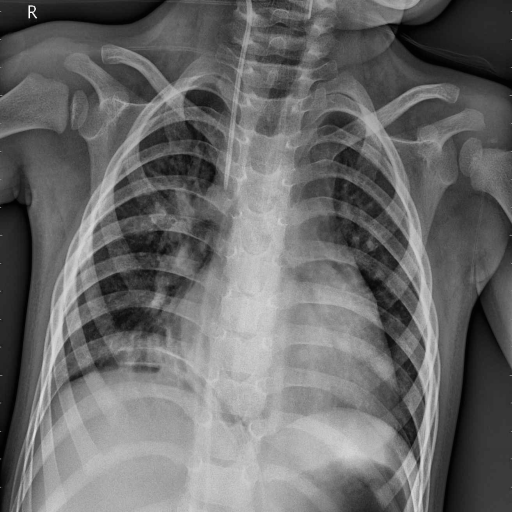
Finding: PNEUMONIA